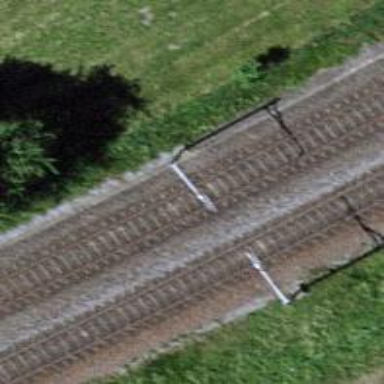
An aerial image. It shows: Railway track with contact lines for electrification.